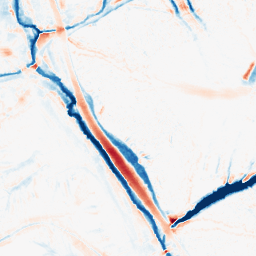
Category: morphological
Decomposition family: tophat_combined
Decomposition parameters: size: 10
Upsampling method: cubic_mitchell
Upsampling parameters: scale: 2
Upsampling scale: 2